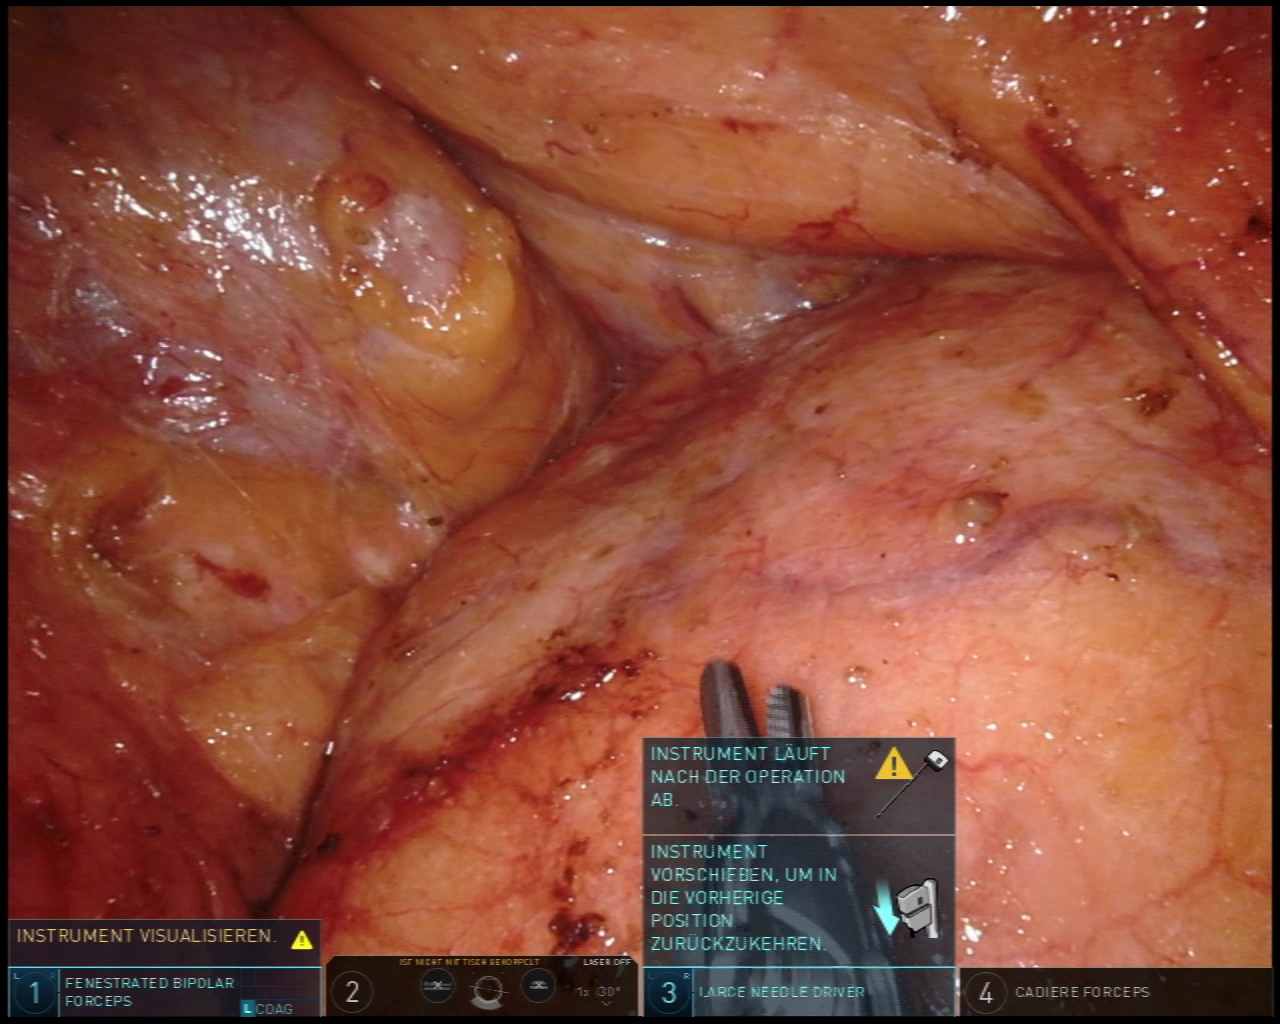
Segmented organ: pancreas
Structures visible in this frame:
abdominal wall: no
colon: yes
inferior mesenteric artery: no
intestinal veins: no
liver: no
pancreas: yes
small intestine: no
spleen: no
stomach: no
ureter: no
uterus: no
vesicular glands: no